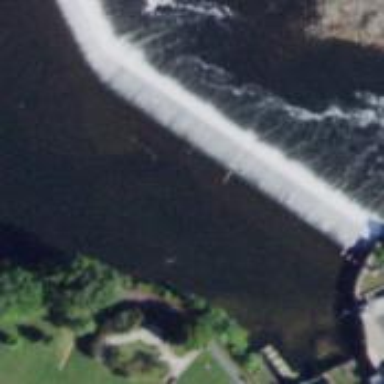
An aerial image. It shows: Weir in waterway.